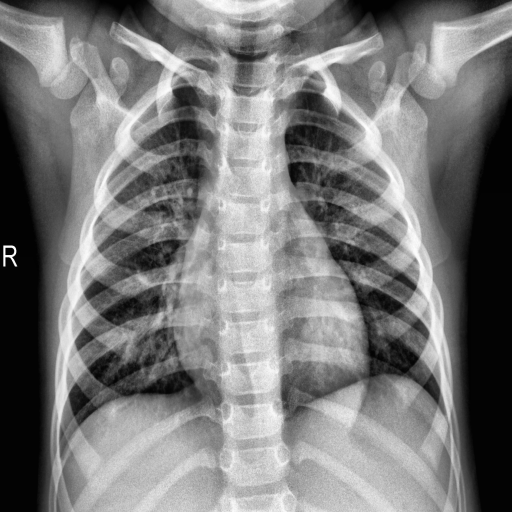
Finding: NORMAL